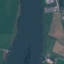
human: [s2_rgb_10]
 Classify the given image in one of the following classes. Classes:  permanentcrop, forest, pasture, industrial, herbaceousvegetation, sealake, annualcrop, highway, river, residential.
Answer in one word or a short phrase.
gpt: River